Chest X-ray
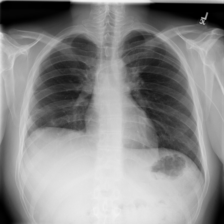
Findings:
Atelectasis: negative
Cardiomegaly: negative
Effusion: negative
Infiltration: positive
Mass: negative
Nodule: negative
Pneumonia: negative
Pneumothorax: negative
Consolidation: negative
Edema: negative
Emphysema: negative
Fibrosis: positive
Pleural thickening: negative
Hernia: negative